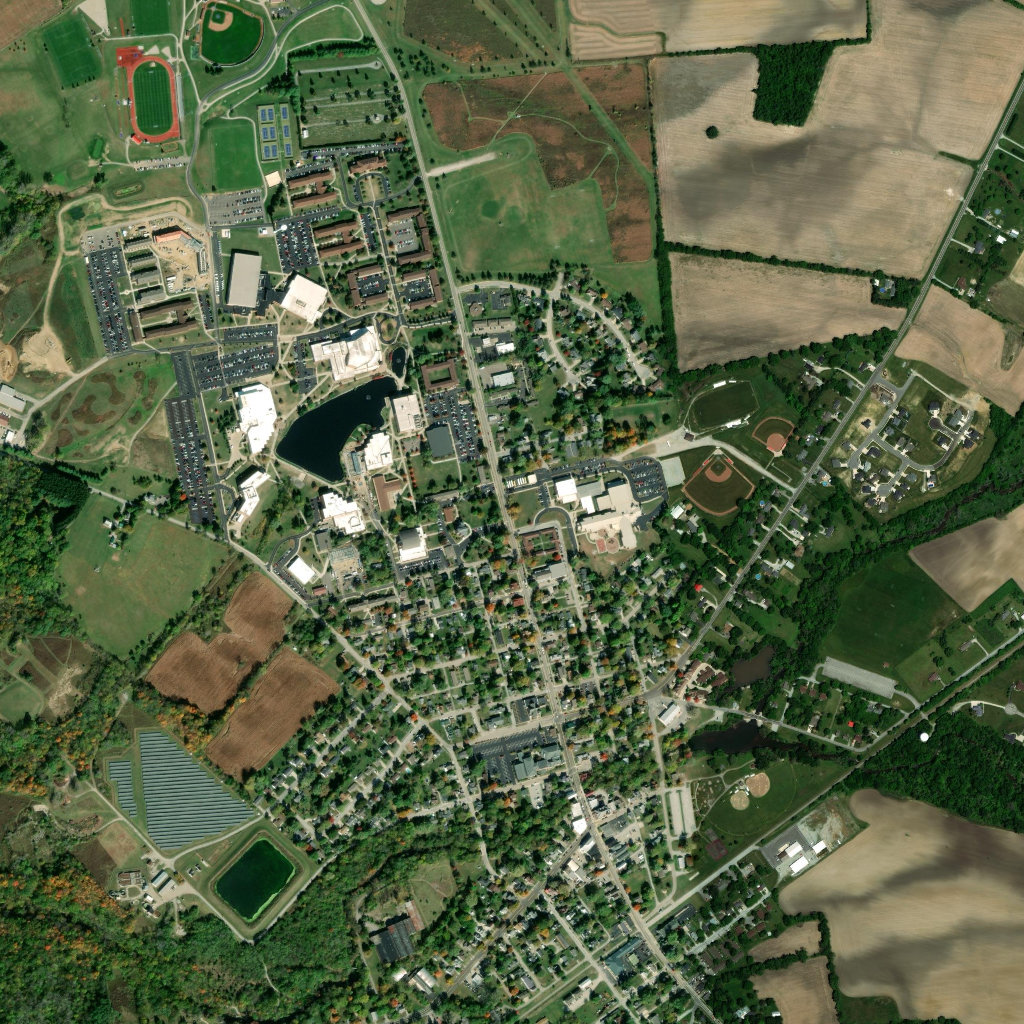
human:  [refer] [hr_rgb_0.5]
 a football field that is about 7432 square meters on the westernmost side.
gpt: <box>[[4, 1, 9, 8, 0]]</box>